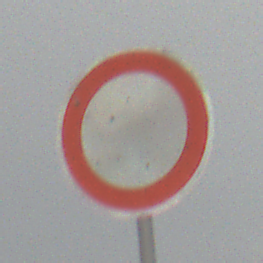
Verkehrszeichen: VerbotFahrzeugeAllerArt
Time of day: MorningAfternoon
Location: Outdoor (Nature)
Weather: Overcast
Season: Winter
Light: Natural